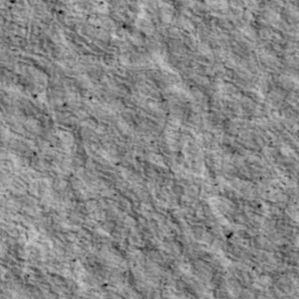
Label: non_frost